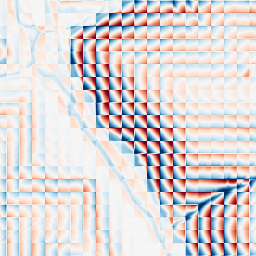
Category: wavelet
Decomposition family: wavelet_dwt
Decomposition parameters: wavelet: haar
level: 4
Upsampling method: quadratic
Upsampling parameters: scale: 8
Upsampling scale: 8